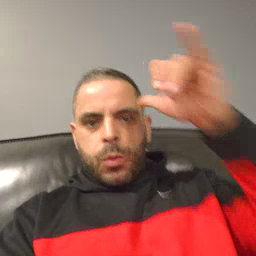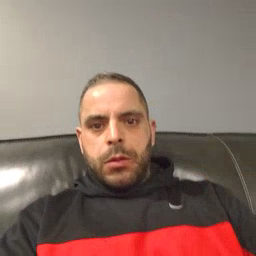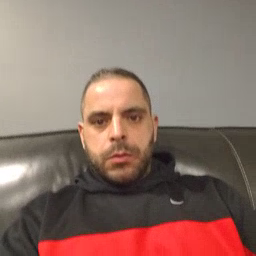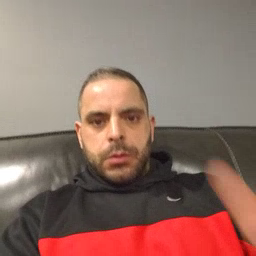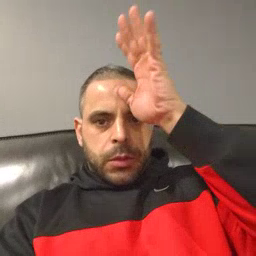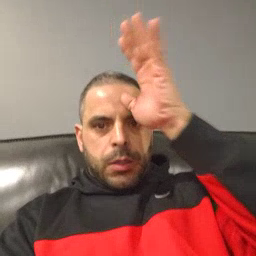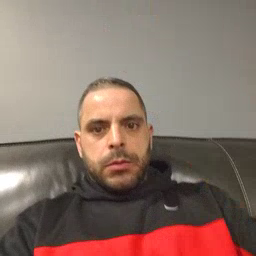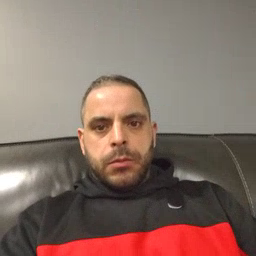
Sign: dad